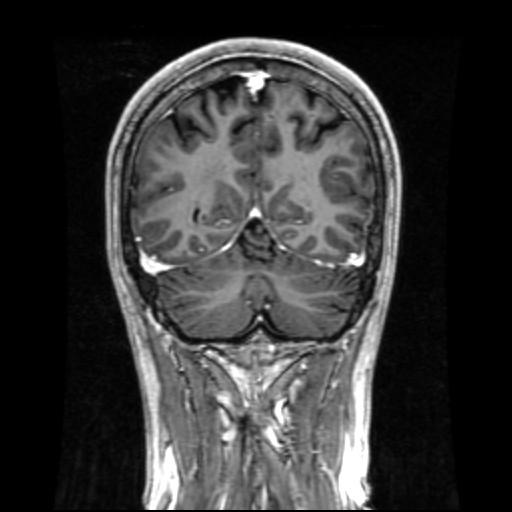
Label: notumor